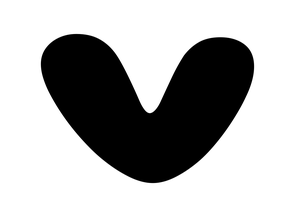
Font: Gluten_ExtraBold